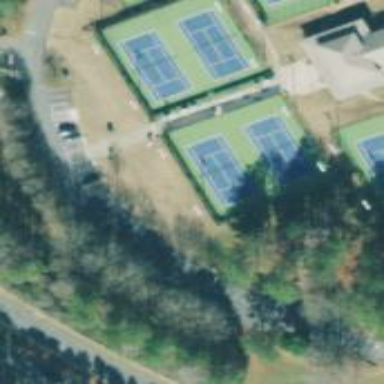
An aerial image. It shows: Tennis court on the leisure land pitch.